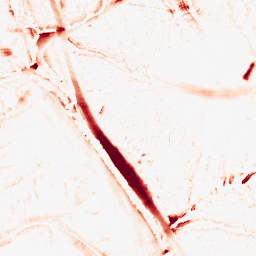
Category: morphological
Decomposition family: morphological
Decomposition parameters: operation: opening
size: 10
Upsampling method: sinc_blackman
Upsampling parameters: scale: 2
kernel_size: 16
Upsampling scale: 2